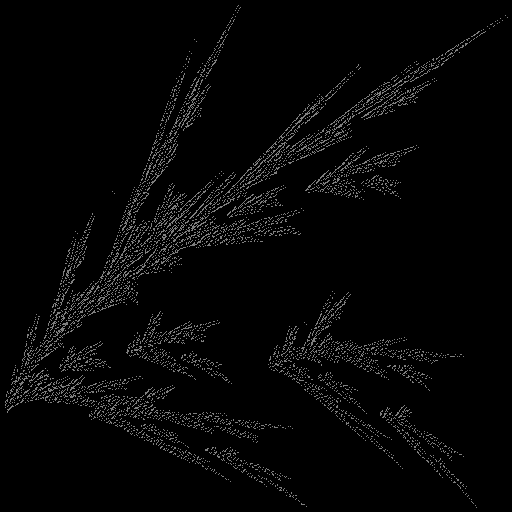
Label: filmyfern